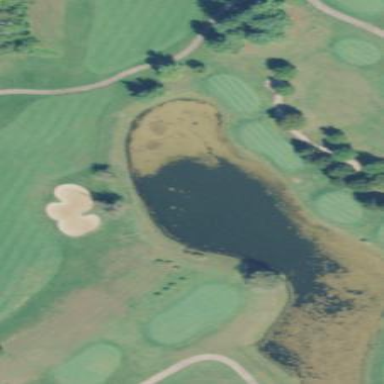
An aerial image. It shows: Water hazard on golf course. The hazard is natural water feature.